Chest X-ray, AP view. Patient: 45 years old, sex M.
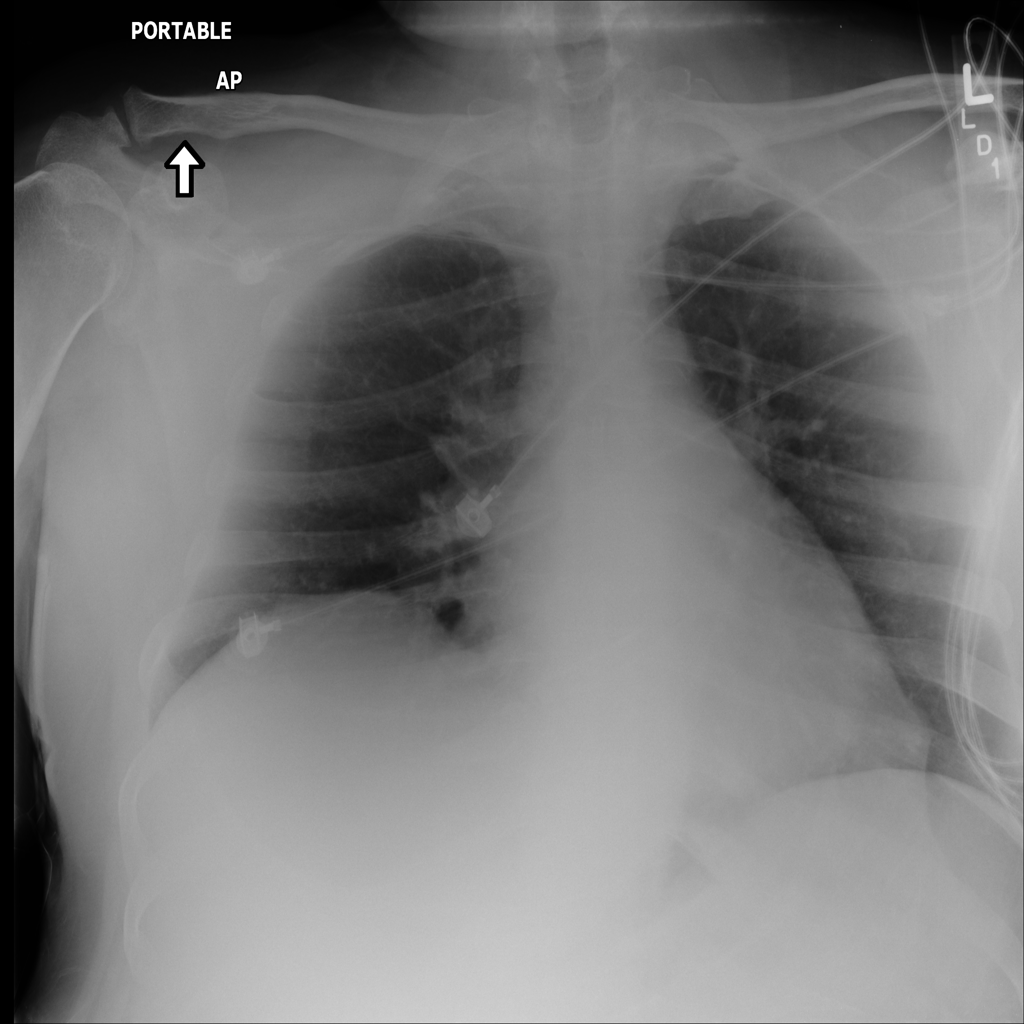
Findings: No Finding